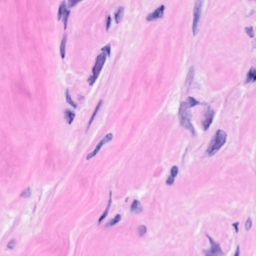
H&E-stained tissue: Breast